Question: How the change the starting text content position like the upper TextBox to the lower TextBox.

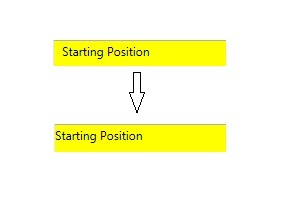
Answer: You should be able to set the left-padding to 0 and the TextBox will look as described:
'''
<TextBox Padding="0,5,5,5" ... />
'''
I'm not sure, but the default padding may be 3, so:
'''
<TextBox Padding="0,3,3,3" ... />
'''
MSDN has a good article on <URL>.